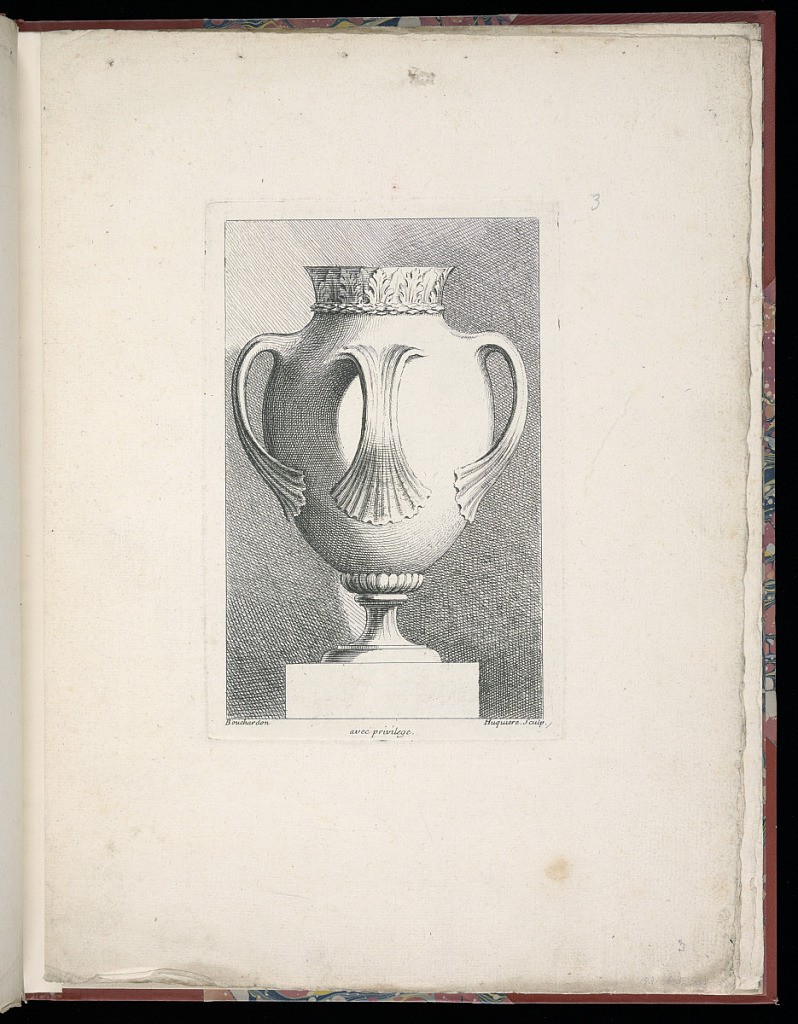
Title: Ornamental Vase Design
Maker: Edme Bouchardon, French, 1698–1762
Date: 1737-1749
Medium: Etching on laid paper
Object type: Print
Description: Ovoid vase with three handles that fan out at the base of the form. The neck of the vase is decorated with an acanthus leaf pattern, the foot of the vase with repeated egg carving. The vase has a tall, narrow foot with fluting, and is elevated on a square socle. The print is lettered but is missing the numbering found in earlier editions.